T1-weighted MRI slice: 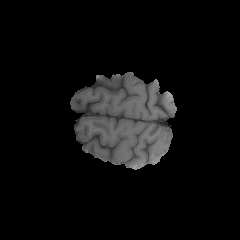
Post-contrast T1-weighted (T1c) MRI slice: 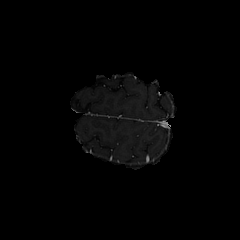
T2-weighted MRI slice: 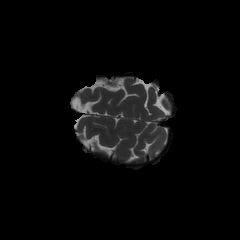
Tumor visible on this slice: no